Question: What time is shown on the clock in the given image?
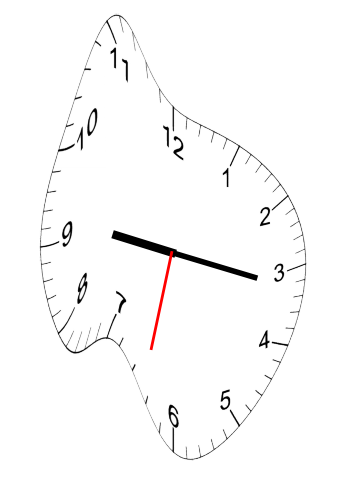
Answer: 09:16:32